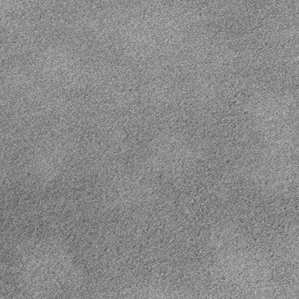
Label: frost